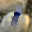
Label: 1